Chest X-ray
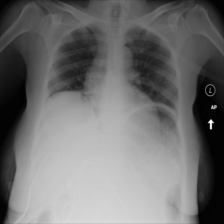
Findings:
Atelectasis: negative
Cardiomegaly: negative
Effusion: negative
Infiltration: negative
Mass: negative
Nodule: negative
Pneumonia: negative
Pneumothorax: negative
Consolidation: negative
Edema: negative
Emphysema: negative
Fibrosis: negative
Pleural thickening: negative
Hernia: negative